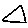
Label: triangle